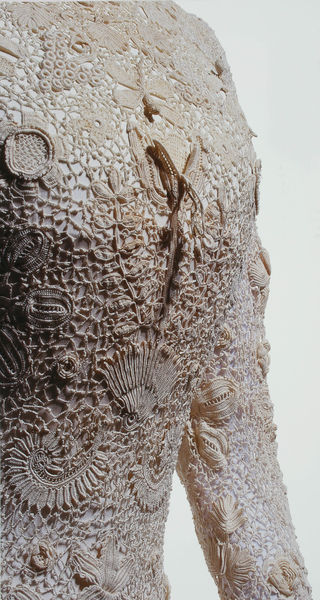
Titel: Kleid (Detail)
Standort: Kyoto (Japan)
Institution: Kyoto Costume Institute
Schlagwörter: weiß, ausschnitt, blumen, brust, jahrhundertwende, kleid, profil, blüte, beige, mode, muster, ornament, arm, bluse, kleidung, spitze, ärmel, stickerei, brosche, white, detail, floral, ornamente, picture, foto, blütenblätter, loch, punkt, schmetterling, löcher, fragment, oberteil, stone, blütenblatt, muschel, muscheln, gewebe, raupe, garn, netz, durchbrochen, gehäkelt, filet, lochmuster, geklöppelt, muscles, brüsseler spitze, fotograph, klöppelspitze